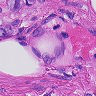
Metastatic tissue present: yes